Problem: transposing_tiles (2023, finals)

*Bejeweled™* is a classic puzzle game where the player tries to match three-in-a-row in a 2D grid by swapping adjacent tile pairs. You may remember Hacker Cup's [spinoff](https://www.facebook.com/codingcompetitions/hacker-cup/2022/final-round/problems/C) by the name of *Isblinged™*. The all new sequel, *Isblinged 2*, is also played on a grid of \(R\) rows by \(C\) columns of tiles where the tile at \((i, j)\) is of an integer type \(G_{i,j}\).

At any time, the *score* of the grid is the number of subarrays of \(3\) equal tiles in either a single row or column (i.e. either a \(3 \times 1\) or \(1 \times 3\) submatrix). Note that different subarrays can overlap, and will each count toward the score. The score of the initial grid is guaranteed to be \(0\).

You will make exactly \(2\) moves, where each involves swapping a pair of adjacent tiles (either in the same row or column). What is the maximum score that can be achieved after the \(2\) moves?

# Constraints

\(1 \le T \le 100\)
\(1 \le R, C \le 1{,}000\)
\(R*C \ge 2\)
\(1 \le G_{i,j} \le 1{,}000{,}000\)

The sum of \(R * C\) across all test cases is at most \(4{,}000{,}000\).

# Input Format

Input begins with an integer \(T\), the number of test cases. For each case, there is first a line containing two space-separated integers, \(R\) and \(C\). Then, \(R\) lines follow, the \(i\)th of which contains \(C\) space-separated integers \(G_{i,1..C}\).

# Output Format

For the \(i\)th case, print a line containing `"Case #i: "` followed by a single integer, the maximum score.

# Sample Explanation

In the first case, one possible optimal ordered pair of swaps is depicted below:

{{PHOTO_ID:1050535959425825|WIDTH:750}}

The total score is \(5\) as there are \(3\) equal subarrays in the the first row and \(2\) in the second.

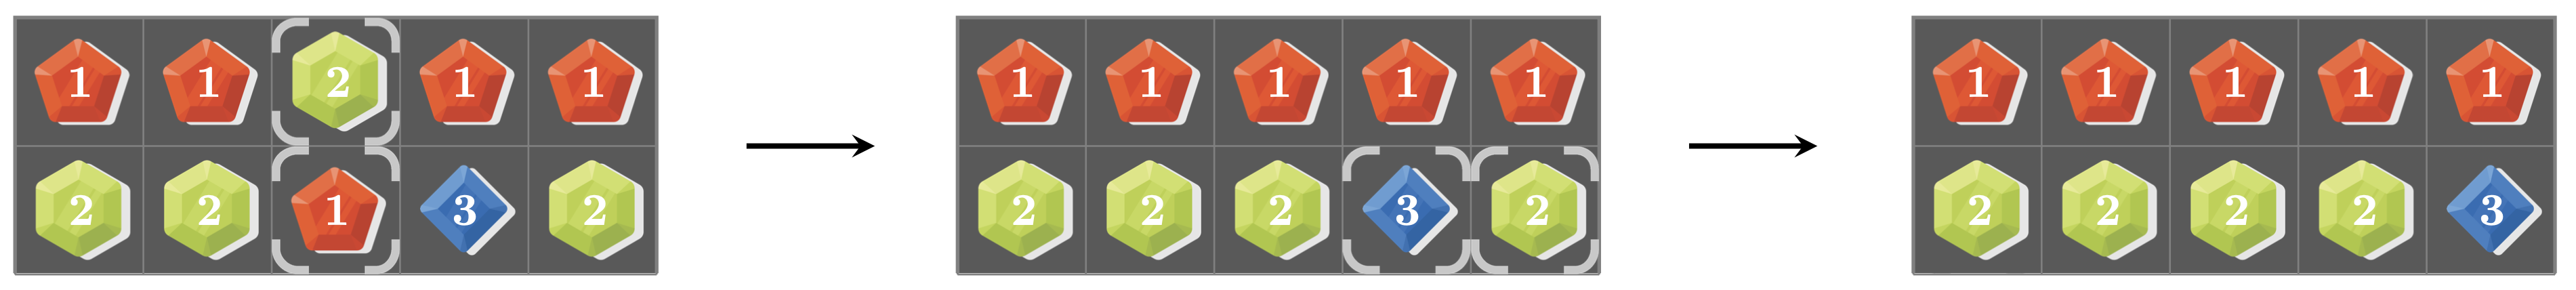

Sample input:
3
2 5
1 1 2 1 1
2 2 1 3 2
1 4
1 1 2 1
5 1
1
2
1
2
1

Sample output:
Case #1: 5
Case #2: 1
Case #3: 1

Solution:
Consider all possible initial moves (of swapping one pair of adjacent tiles) and the corresponding score achieved. Note that to calculate the score of \(1\) swap, it is enough to consider the submatrix of size \(7\) x \(7\) centered at one of the tiles being swapped.

One candidate for the answer is a pair of \(1\)-swaps as long as these swaps are not close to each other (otherwise they might interfere). We also need to consider swaps that are close to each other. For that, consider some tile \(A\) to be swapped with an adjacent one, and another tile \(B\) also to be swapped with another adjacent one. It's enough to consider all tiles \(B\) that are in either the same column or same row as \(A\), and with a Manhattan distance of at most \(2\) from \(A\).

For each tile chosen to be swapped, there are at most \(4\) tiles adjacent to it. With that, the overall time complexity is \(\mathcal{O}(R*C*(K + \log(R*C)))\), where \(K\) is a constant denoting the number \(2\)-swaps that can be made close to each other as well as checking the score for them. \(K\) is approximately \(7*7*8*4*4 = 6272\).

#include <algorithm>
#include <iostream>
#include <vector>
using namespace std;

int N, M;
vector<vector<int>> G;

inline bool check(int r, int c) {
  return r >= 0 && c >= 0 && r < N && c < M;
}

inline void upd_options(int r, int c, vector<pair<int, int>>& options) {
  options.emplace_back(r, c);
  for (auto [r2, c2] : {pair{r - 2, c}, {r - 1, c}, {r, c - 1}, {r, c - 2}}) {
    if (r2 >= 0 && c2 >= 0) {
      options.emplace_back(r2, c2);
    }
  }
}

int count(vector<pair<int, int>>& options) {
  sort(options.begin(), options.end());
  int res = 0;
  for (int i = 0; i < (int)options.size(); i++) {
    if (i > 0 && options[i] == options[i - 1]) {
      continue;
    }
    auto [r, c] = options[i];
    res += (c + 2 >= M) ? 0 : G[r][c] == G[r][c + 1] && G[r][c] == G[r][c + 2];
    res += (r + 2 >= N) ? 0 : G[r][c] == G[r + 1][c] && G[r][c] == G[r + 2][c];
  }
  return res;
}

int solve() {
  cin >> N >> M;
  G.assign(N, vector<int>(M));
  for (int i = 0; i < N; i++) {
    for (int j = 0; j < M; j++) {
      cin >> G[i][j];
    }
  }
  vector<vector<int>> b(N, vector<int>(M));
  vector<int> cnts(1 << 7, 0);
  vector<pair<int, int>> options, semi_options;
  int res = 0;
  int skip_same = (N > 4 || M > 4);
  for (int r = 0; r < N; r++) {
    for (int c = 0; c < M; c++) {
      semi_options.clear();
      upd_options(r, c, semi_options);
      for (auto [r2, c2] : {pair{r + 1, c}, {r, c + 1}}) {
        if (!check(r2, c2) || G[r][c] == G[r2][c2]) {
          continue;
        }
        swap(G[r][c], G[r2][c2]);
        options = semi_options;
        upd_options(r2, c2, options);
        b[r][c] = max(b[r][c], count(options));
        swap(G[r][c], G[r2][c2]);
      }
      if (skip_same) {
        res = max(res, b[r][c]);
      }
      cnts[b[r][c]]++;
    }
  }
  int max_cnt = 0;
  for (int i = 0; i < (int)cnts.size(); i++) {
    if (cnts[i]) {
      max_cnt = max(max_cnt, i);
    }
  }
  const int WINSZ = 3;
  for (int r = 0; r < N; r++) {
    for (int c = 0; c < M; c++) {
      if (res == 16) {
        break;
      }
      if (b[r][c] + 8 <= res) {
        continue;
      }
      if (skip_same) {
        bool found = false;
        for (auto [r11, c11] : {pair{r + 1, c}, {r, c + 1}}) {
          if (!check(r11, c11)) {
            continue;
          }
          if (G[r][c] != G[r11][c11]) {
            found = true;
            break;
          }
        }
        if (!found) {
          continue;
        }
      }
      for (int r2 = max(0, r - WINSZ); r2 <= min(r + WINSZ, N - 1); r2++) {
        for (int c2 = max(0, c - WINSZ); c2 <= min(c + WINSZ, M - 1); c2++) {
          cnts[b[r2][c2]]--;
        }
      }
      int cur_max = 0;
      for (int i = max_cnt; i > 0; i--) {
        if (cnts[i]) {
          cur_max = i;
          break;
        }
      }
      res = max(res, cur_max + b[r][c]);
      for (auto [r11, c11] : {pair{r + 1, c}, {r, c + 1}}) {
        if (!check(r11, c11) || (skip_same && G[r][c] == G[r11][c11])) {
          continue;
        }
        swap(G[r][c], G[r11][c11]);
        semi_options.clear();
        upd_options(r, c, semi_options);
        upd_options(r11, c11, semi_options);
        for (int r2 = max(0, r - WINSZ); r2 <= min(r + WINSZ, N - 1); r2++) {
          for (int c2 = max(0, c - WINSZ); c2 <= min(c + WINSZ, M - 1); c2++) {
            for (auto [r22, c22] : {pair{r2 + 1, c2}, {r2, c2 + 1}}) {
              if (!check(r22, c22) || (skip_same && G[r2][c2] == G[r22][c22])) {
                continue;
              }
              swap(G[r2][c2], G[r22][c22]);
              options = semi_options;
              upd_options(r2, c2, options);
              upd_options(r22, c22, options);
              res = max(res, count(options));
              swap(G[r2][c2], G[r22][c22]);
            }
          }
        }
        swap(G[r][c], G[r11][c11]);
      }
      for (int r2 = max(0, r - WINSZ); r2 <= min(r + WINSZ, N - 1); r2++) {
        for (int c2 = max(0, c - WINSZ); c2 <= min(c + WINSZ, M - 1); c2++) {
          cnts[b[r2][c2]]++;
        }
      }
    }
  }
  return res;
}

int main() {
  ios_base::sync_with_stdio(false);
  cin.tie(0);
  int T;
  cin >> T;
  for (int t = 1; t <= T; t++) {
    cout << "Case #" << t << ": " << solve() << endl;
  }
  return 0;
}